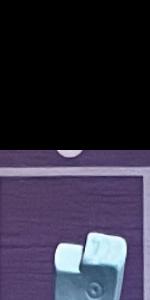
Label: Empty